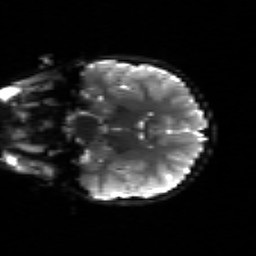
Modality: sbref
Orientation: coronal
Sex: male
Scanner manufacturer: siemens
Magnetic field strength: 3 T
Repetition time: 5 s
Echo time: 0.071 s